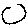
Label: circle